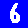
Digit: 6